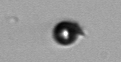
Label: bead